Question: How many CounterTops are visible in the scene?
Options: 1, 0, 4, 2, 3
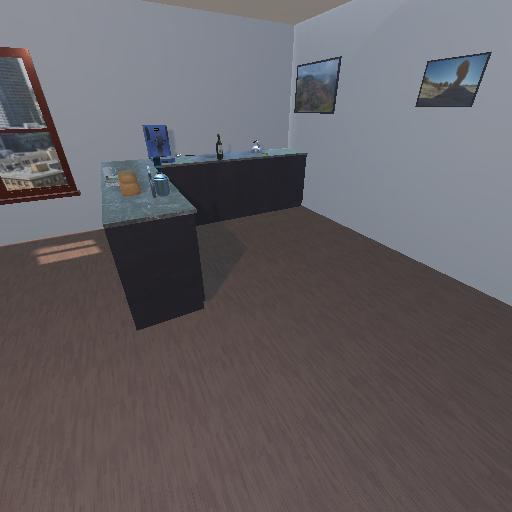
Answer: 1